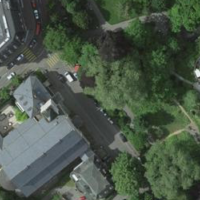
EUNIS habitat code: 53
Species observed at this site:
Tachymarptis melba
Polystichum aculeatum
Symphoricarpos albus
Arum maculatum
Anthophora plumipes
Aruncus dioicus
Bombus hortorum